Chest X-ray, PA view. Patient: 31 years old, sex M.
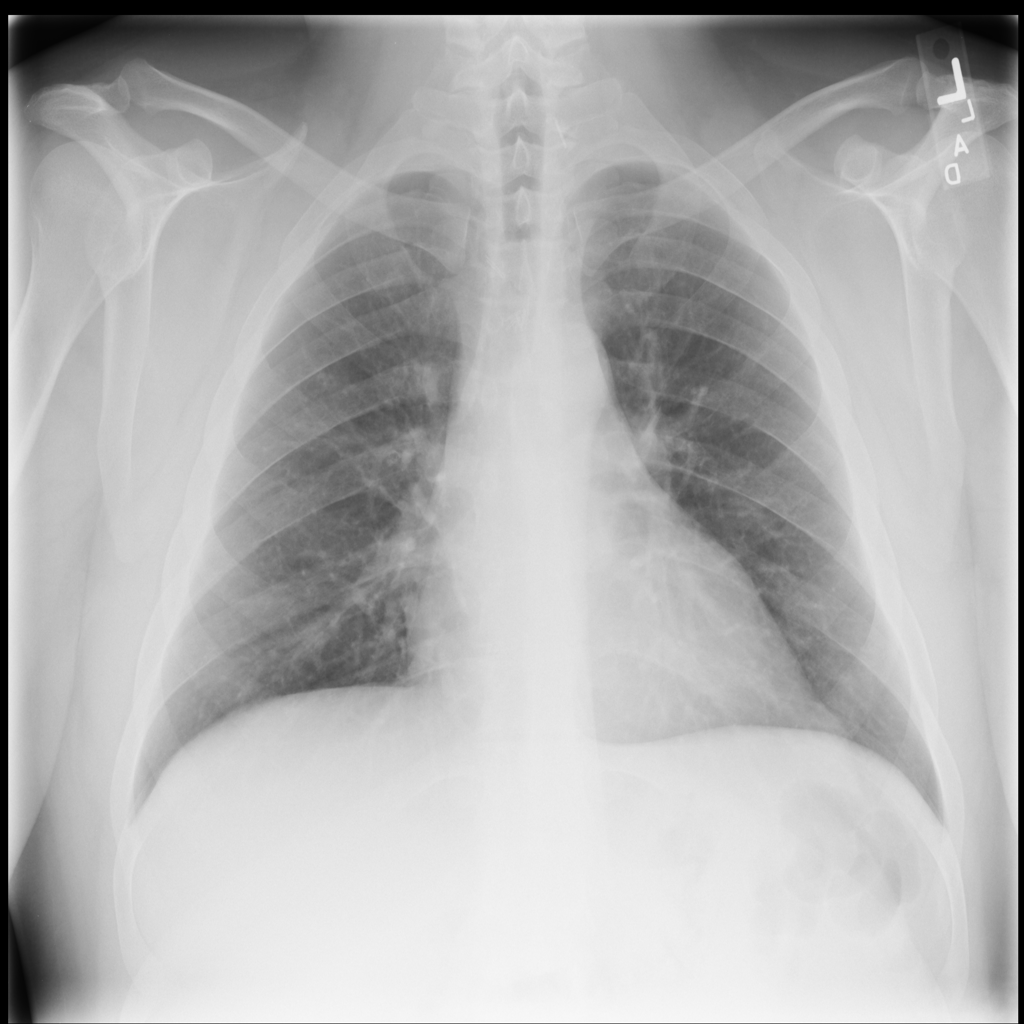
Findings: No Finding